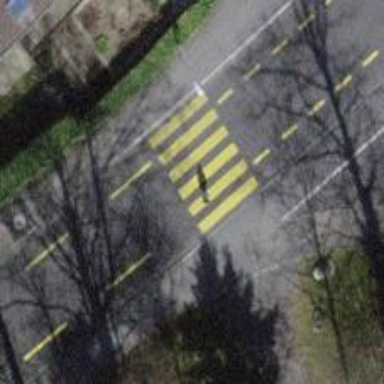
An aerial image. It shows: Zebra crossing on footway.